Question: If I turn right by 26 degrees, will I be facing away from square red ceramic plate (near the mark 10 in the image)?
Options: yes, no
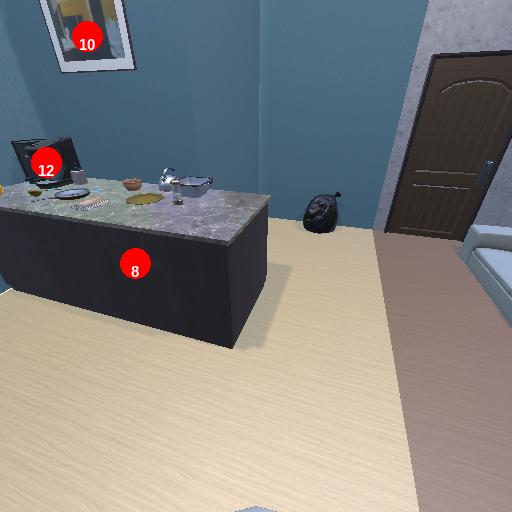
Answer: yes